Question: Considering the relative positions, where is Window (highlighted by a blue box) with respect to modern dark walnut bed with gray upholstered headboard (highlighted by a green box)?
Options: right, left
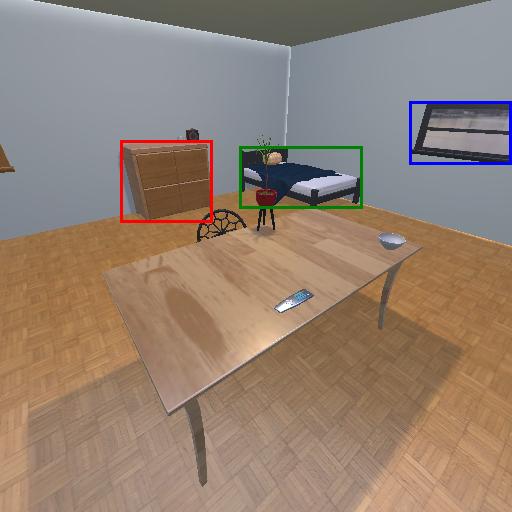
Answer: right